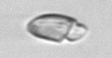
Label: Katodinium_or_Torodinium